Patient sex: M
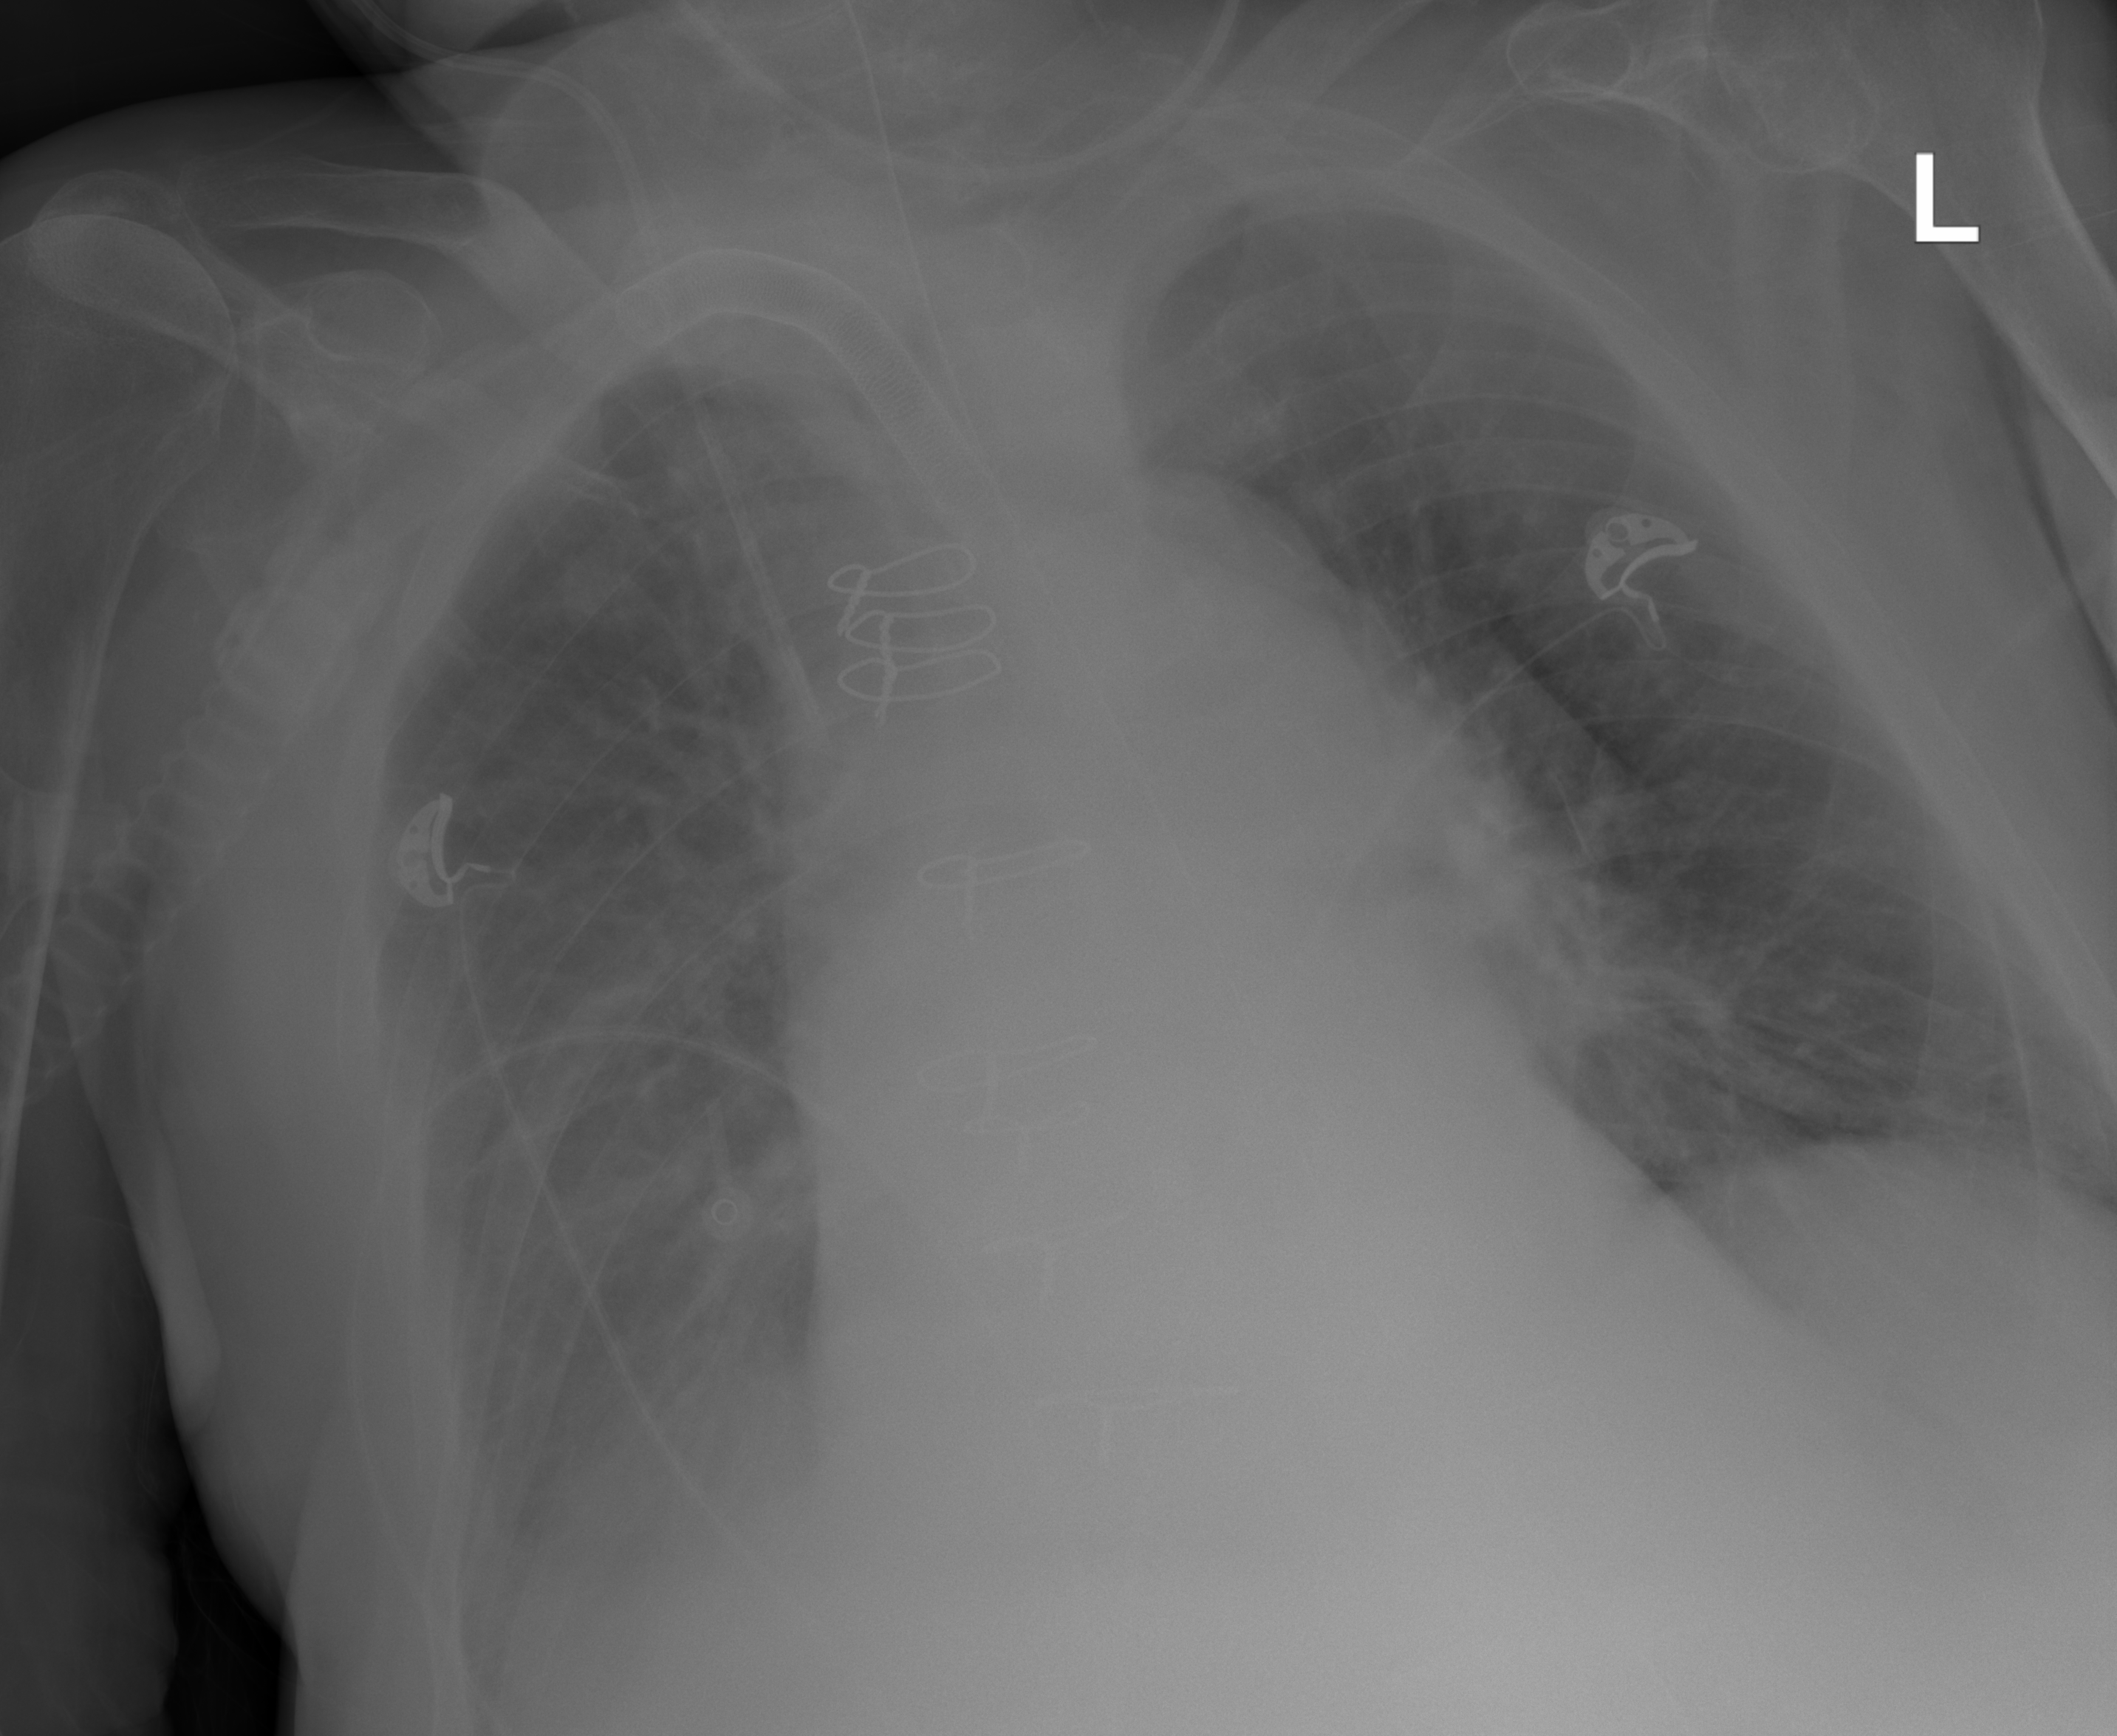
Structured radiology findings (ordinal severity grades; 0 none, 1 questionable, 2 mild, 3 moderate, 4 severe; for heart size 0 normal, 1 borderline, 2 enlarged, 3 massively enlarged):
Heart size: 2
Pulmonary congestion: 0
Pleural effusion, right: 2
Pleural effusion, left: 0
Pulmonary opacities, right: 1
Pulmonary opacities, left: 0
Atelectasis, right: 2
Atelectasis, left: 0